Question: There are some blocks in the picture. Find the smallest square area that can place all the small blocks in the area in a suitable way without overlapping. Return the length of the square side.
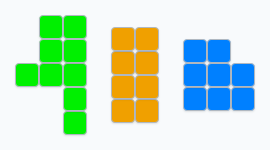
Answer: 5